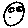
Label: smiley face